Question: I am keep receiving this error on my magento pages in frontend and back-end.
> Error 500 - Internal server error An
internal server error has occured!
Please try again later.
In front-end all the pages working fine but when I hit proceed to checkout it is showing this error and the url is '/index.php/checkout/onepage/'.
My cart is also not showing products in it but when I say add to cart. It shows an empty cart with the message that the product has been added in to cart and button to proceed to checkout or continue shopping.

What are the causes? Ho do I go about this?
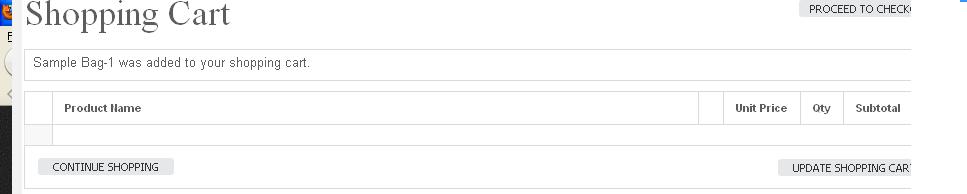
Answer: It's hard to say what's going on based solely on just a 500.
Magento has this behaviour of shielding the real issue at hand to avoid exposing any vulnerabilities to end-users.
In order to find out what's going on you'd have to get the real error report.
I can think of four ways to find out what's going on:
1. Check the Magento logs, you can find these in MAGENTO_ROOT/var/log
2. Check the error report that has been generated for this error. I'm not 100% sure if all Magento versions generate these, they might have to be enabled somewhere. If they are being made, they will appear in MAGENTO_ROOT/var/report
3. Check your web server error logs if you have access to those. Usually found under /var/log or a directory under your account if you are on a shared hosing environment.
4. Enable error logging in your PHP configuration. Run a <?php phpinfo(); ?> to see what php.ini your server is using, edit that file, and set log_errors = On and define a log path (which requires write permissions for the account that PHP runs under) with the error_log = /path/to/php.error.log directive.